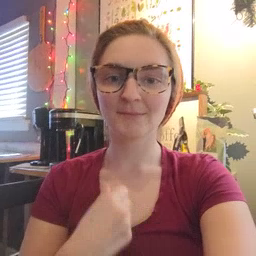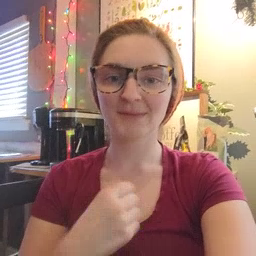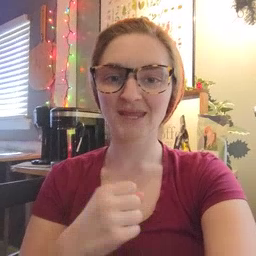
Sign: make